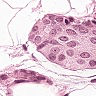
Metastatic tissue present: yes